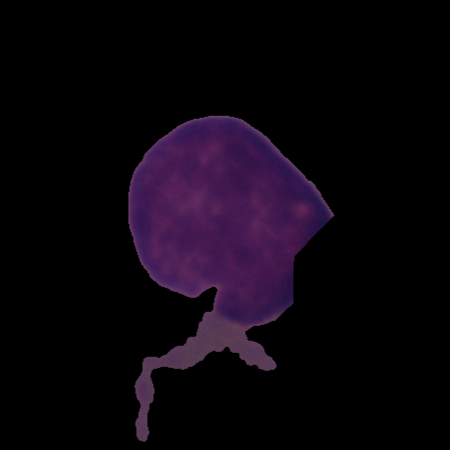
Label: cancer